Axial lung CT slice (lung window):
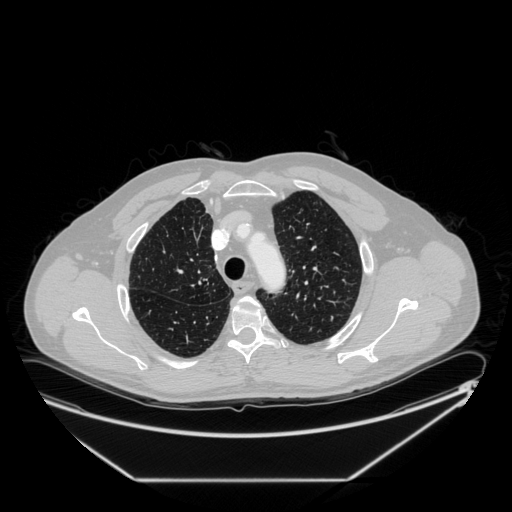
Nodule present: no